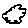
Label: cloud